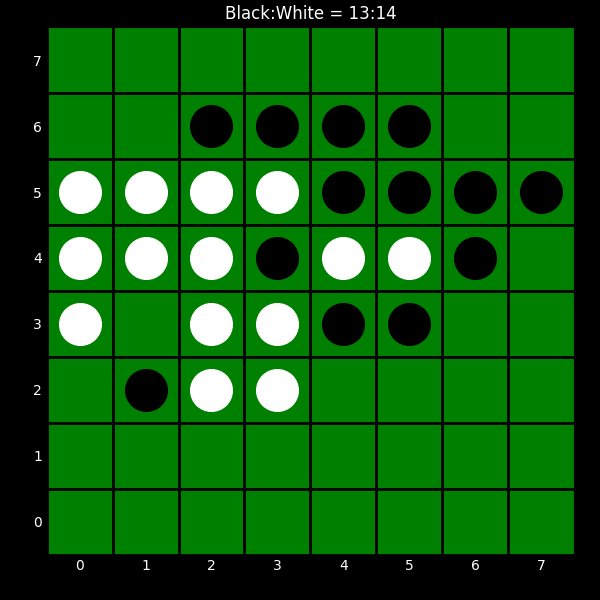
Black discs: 13
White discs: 14